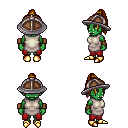
a pixel art fantasy rpg character, female body template, orc, green skin, white tunic, red pants, blonde long topknot hairstyle, chain helm, leather bracers, gold boots, four views (front, back, left, right), 2x2 character sprite sheet, small pixel art, hard edges, no anti-aliasing